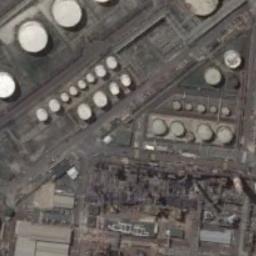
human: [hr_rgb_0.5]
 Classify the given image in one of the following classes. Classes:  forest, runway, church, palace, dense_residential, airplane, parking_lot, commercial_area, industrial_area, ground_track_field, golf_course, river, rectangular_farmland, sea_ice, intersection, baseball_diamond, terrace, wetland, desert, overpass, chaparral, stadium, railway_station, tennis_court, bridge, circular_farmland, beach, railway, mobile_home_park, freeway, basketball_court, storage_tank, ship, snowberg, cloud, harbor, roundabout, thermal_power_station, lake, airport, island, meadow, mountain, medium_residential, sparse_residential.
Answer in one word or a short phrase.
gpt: storage_tank